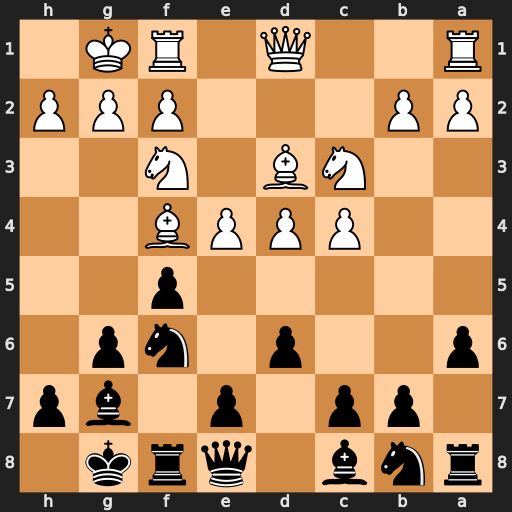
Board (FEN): rnb1qrk1/1pp1p1bp/p2p1np1/5p2/2PPPB2/2NB1N2/PP3PPP/R2Q1RK1
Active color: b
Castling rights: -
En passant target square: -
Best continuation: fxe4 Nxe4 Nxe4